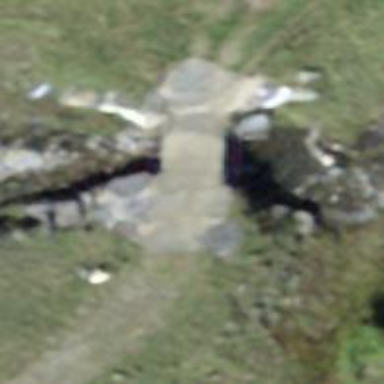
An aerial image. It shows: Track road with bridge and no sidewalk.